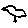
Label: bird